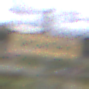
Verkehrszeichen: EndeDerUmleitungsankuendigung
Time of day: MorningAfternoon
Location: Outdoor (Suburban)
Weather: PartlyCloudy
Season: NotSpecified
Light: Natural